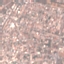
Land use / land cover: Residential